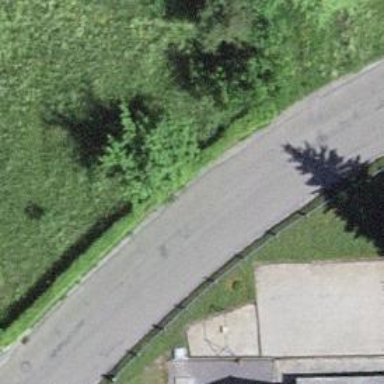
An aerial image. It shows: Hedge with evergreen needle-leaved leaves.